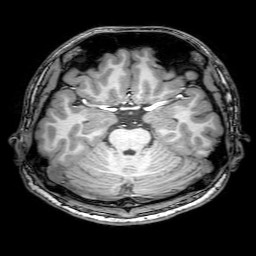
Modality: T1w
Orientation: coronal